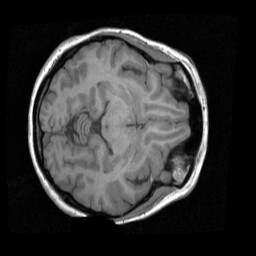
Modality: T1w
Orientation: axial
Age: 25
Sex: female
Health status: healthy